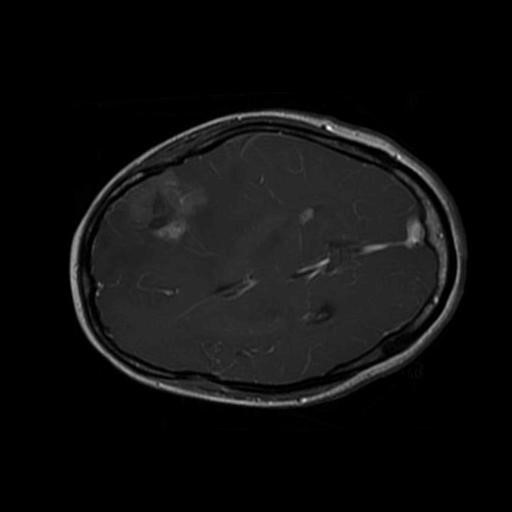
Label: brain_glioma